Question: <URL>
'''
CREATE TABLE PaL (
id SERIAL PRIMARY KEY,
event_date DATE
);
INSERT INTO PaL
(event_date)
VALUES
('2020-01-01'),
('2020-02-05'),
('2020-03-20'),
('2020-04-15'),
('2020-05-11'),
('2020-06-18'),
('2020-07-19'),
('2020-12-31');
'''
'''
iv_day_event_date | iv_month_event_date | iv_day_specific_date | iv_month_specific_date
----------------------|------------------------|-------------------------|---------------
2020-01-02 | 2019-12-01 | 2021-08-13 | 2021-07-12
2020-02-06 | 2020-01-05 | 2021-08-13 | 2021-07-12
2020-03-21 | 2020-02-20 | 2021-08-13 | 2021-07-12
2020-04-16 | 2020-03-15 | 2021-08-13 | 2021-07-12
2020-05-12 | 2020-04-11 | 2021-08-13 | 2021-07-12
2020-06-19 | 2020-05-18 | 2021-08-13 | 2021-07-12
2020-07-20 | 2020-06-19 | 2021-08-13 | 2021-07-12
2021-01-01 | 2020-11-30 | 2021-08-13 | 2021-07-12
'''
---
I use the below query to get the interval for 1 day and 1 month:
'''
SELECT
(pl.event_date + interval '1 day')::date AS iv_day_event_date,
(pl.event_date - interval '1 month')::date AS iv_month_event_date,
(date '2021-08-12 18:37:19' + interval '1 day')::date AS iv_day_specific_date,
(date '2021-08-12 18:37:19' - interval '1 month')::date AS iv_month_specific_date
FROM PaL pl
'''
---
This query works without any issue in 'PostgresSQL'.
However, when I run it on 'redshift' I get an error on the interval for the month.

How do I need to modify the interval for the month to make it work in redshift?
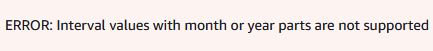
Answer: Try using 'add_months()' or 'dateadd()' instead:
'''
ADD_MONTHS(pl.event_date, -1) AS iv_month_event_date
DATEADD(month, 1, pl.event_date)
'''
The only caution is how these handle "end-of-month" dates. I assume the difference is aligned with how the functions work in their respective "original" databases.
Who knows why Redshift did only half an implementation of 'INTERVAL' arithmetic and then added Oracle and SQL Server functions to boot.